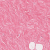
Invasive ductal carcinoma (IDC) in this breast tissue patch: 0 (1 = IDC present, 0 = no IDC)